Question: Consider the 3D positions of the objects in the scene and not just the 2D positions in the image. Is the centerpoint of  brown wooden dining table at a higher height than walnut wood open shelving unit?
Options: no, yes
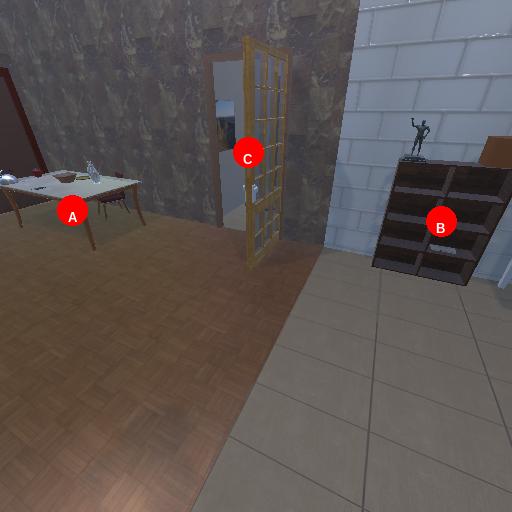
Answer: no